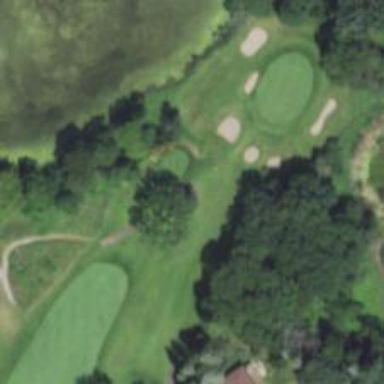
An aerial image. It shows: Path for both road and golf.